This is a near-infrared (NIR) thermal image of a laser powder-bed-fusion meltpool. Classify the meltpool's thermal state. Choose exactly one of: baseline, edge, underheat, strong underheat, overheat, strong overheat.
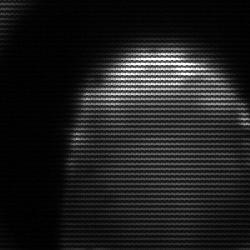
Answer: edge